Chest X-ray. View position: AP
Patient age: 37
Patient sex: M
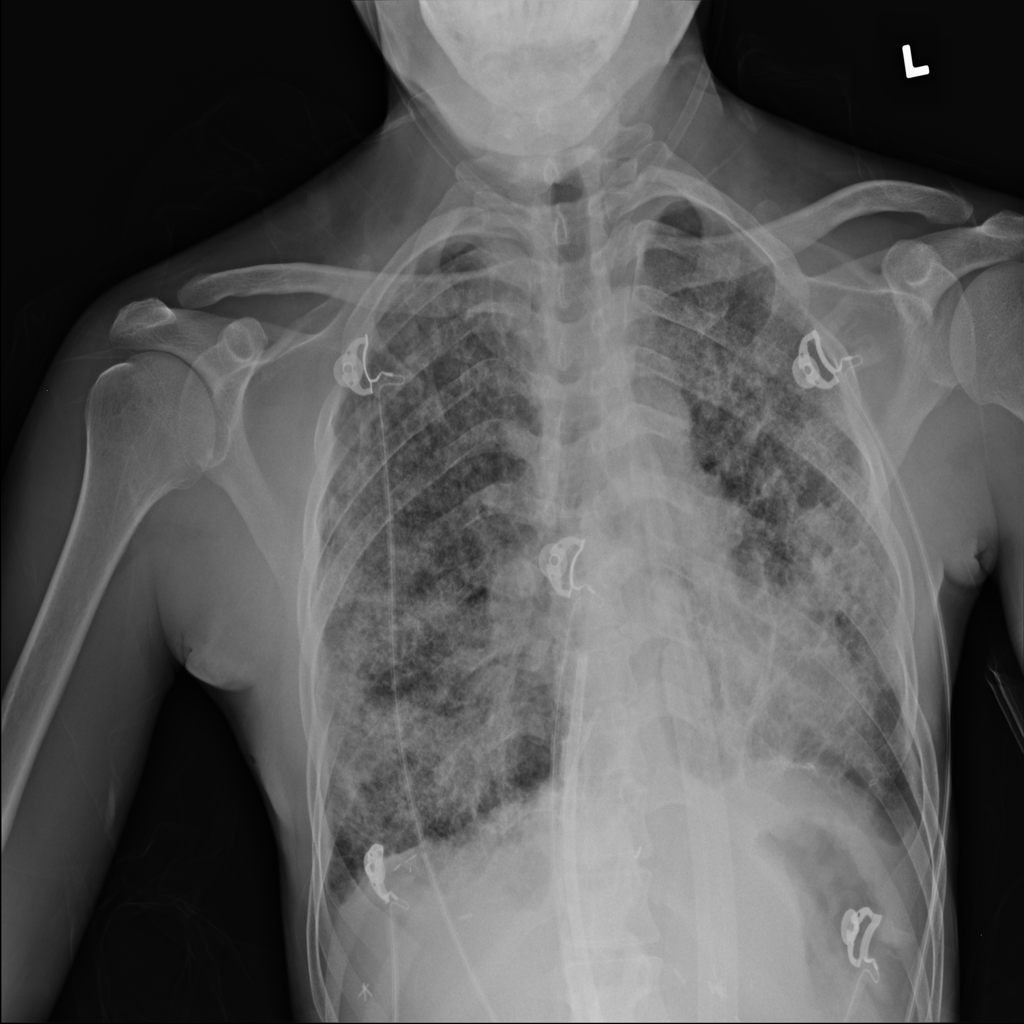
Finding: Pneumothorax